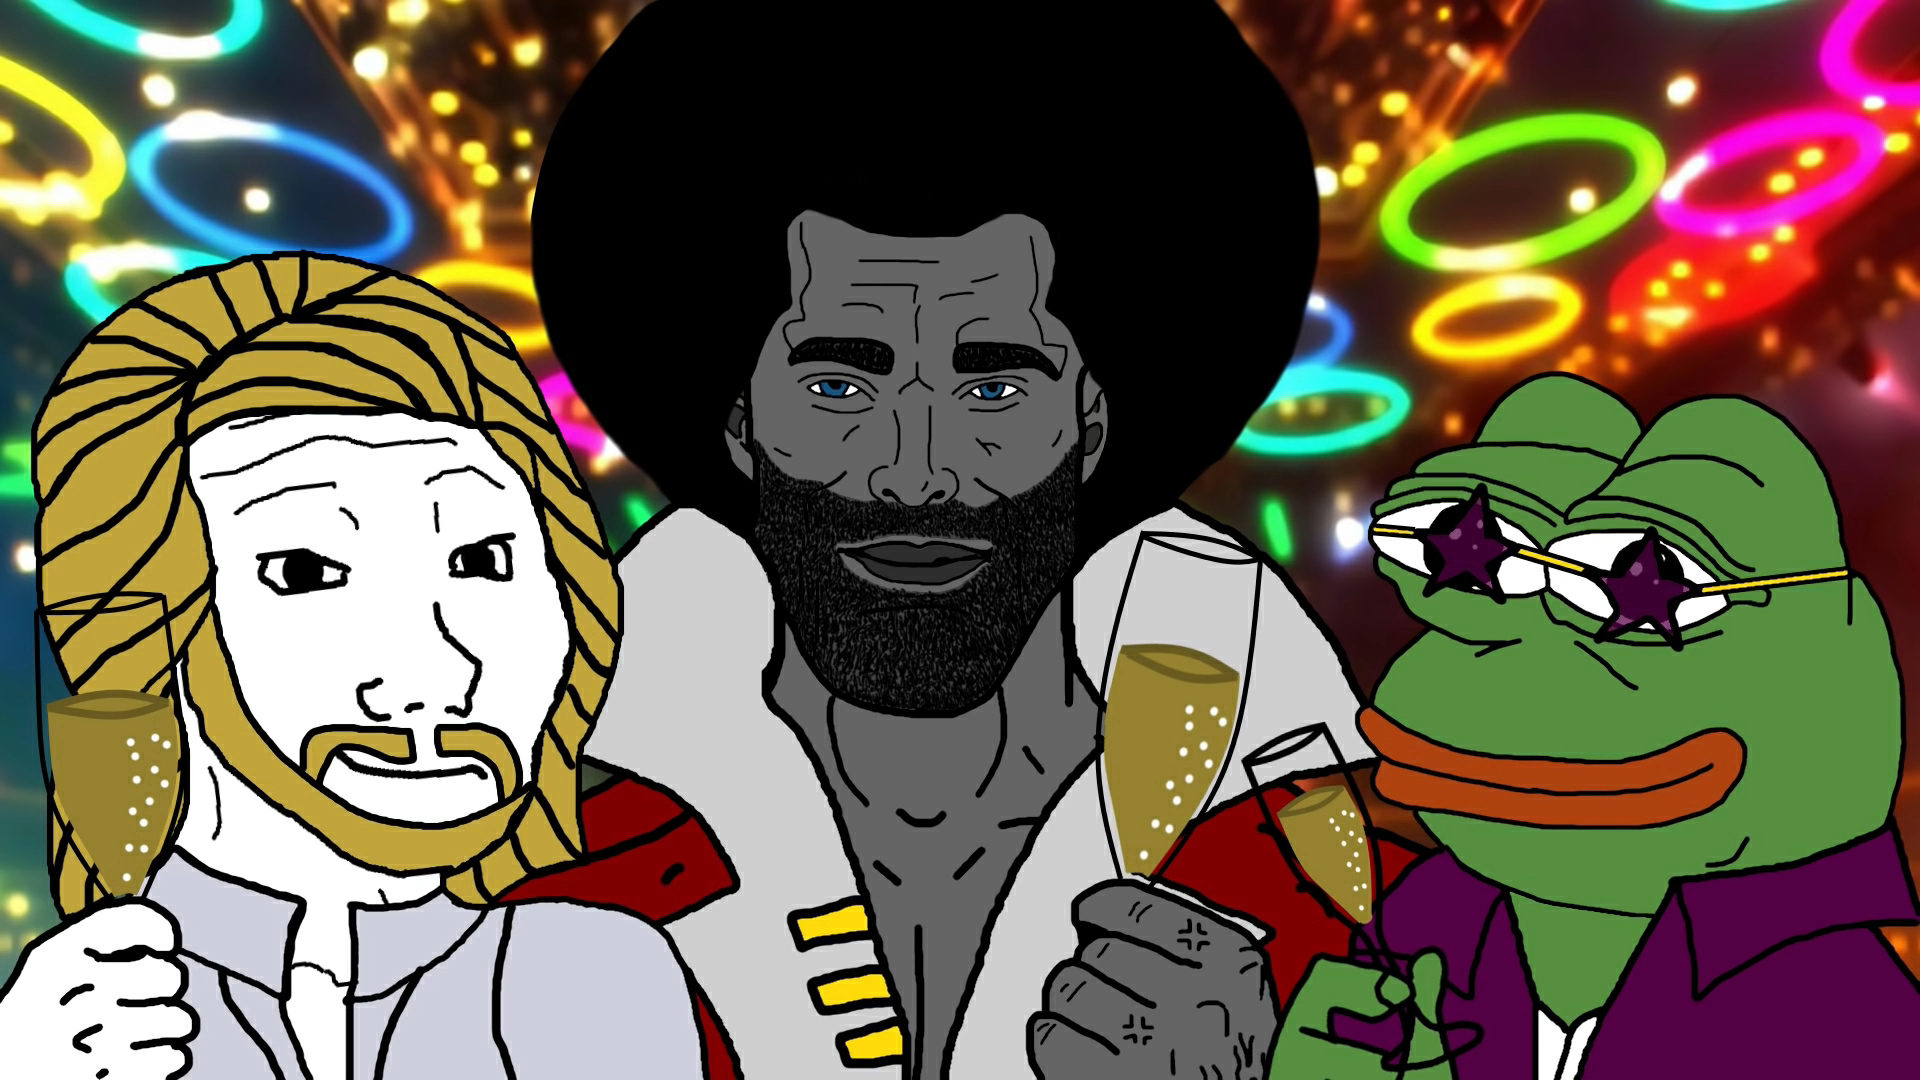
Label: 5_Grey_Chad